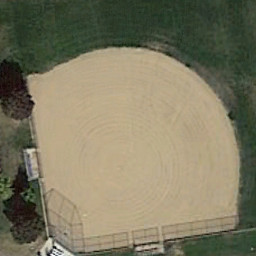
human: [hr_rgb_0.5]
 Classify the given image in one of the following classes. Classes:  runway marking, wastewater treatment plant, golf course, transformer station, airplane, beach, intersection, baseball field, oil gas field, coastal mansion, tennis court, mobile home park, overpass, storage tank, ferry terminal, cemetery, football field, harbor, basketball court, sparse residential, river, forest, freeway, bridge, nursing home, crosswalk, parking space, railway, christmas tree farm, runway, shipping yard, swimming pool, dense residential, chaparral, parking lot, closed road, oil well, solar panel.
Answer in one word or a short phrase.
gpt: baseball field